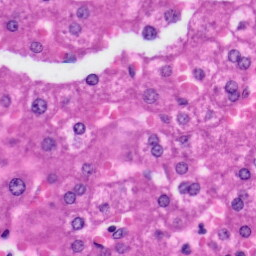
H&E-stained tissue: Liver